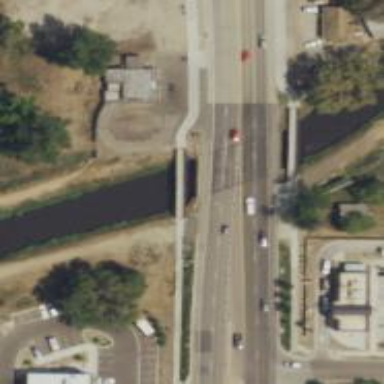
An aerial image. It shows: Bridge with asphalt surface for trunk highway. The track type is grade 1.